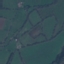
Land use / land cover: Pasture